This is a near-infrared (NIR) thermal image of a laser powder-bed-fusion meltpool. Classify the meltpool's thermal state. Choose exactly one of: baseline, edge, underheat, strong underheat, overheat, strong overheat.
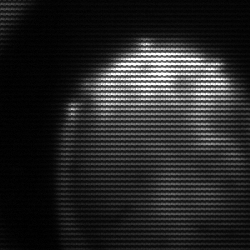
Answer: edge